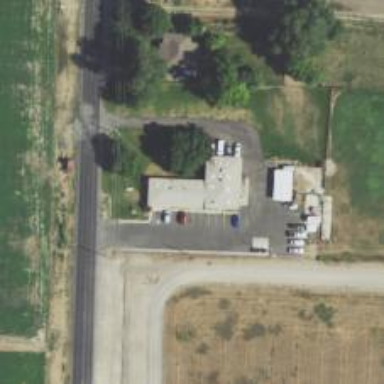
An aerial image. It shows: Veterinary facility.